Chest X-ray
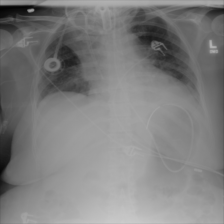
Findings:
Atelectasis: negative
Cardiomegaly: negative
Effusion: negative
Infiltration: negative
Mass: negative
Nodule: negative
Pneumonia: negative
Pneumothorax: negative
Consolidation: negative
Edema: negative
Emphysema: negative
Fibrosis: negative
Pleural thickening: negative
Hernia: negative